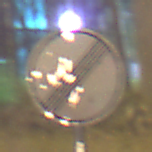
Verkehrszeichen: EndeSaemtlicherBegrenzungen
Umgebung: Outdoor, Suburban
Tageszeit: Night
Wetter: PartlyCloudy
Licht: Artificial
Jahreszeit: NotSpecified
Kontrast: HighContrast